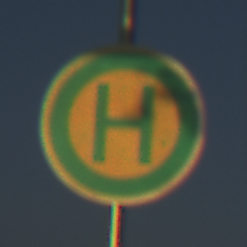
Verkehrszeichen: Haltestelle
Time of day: SunriseSunset
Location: Outdoor (Nature)
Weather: Clear
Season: NotSpecified
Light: Natural